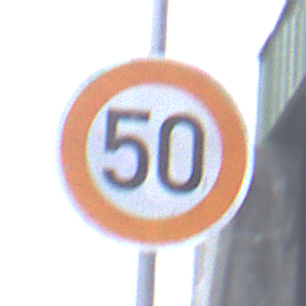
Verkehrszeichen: Geschwindigkeit50
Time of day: MorningAfternoon
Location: Outdoor (Suburban)
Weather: Overcast
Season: NotSpecified
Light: Natural